Field crop: tomato
Growth stage: 1
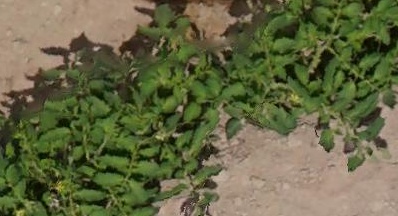
Species: tomato